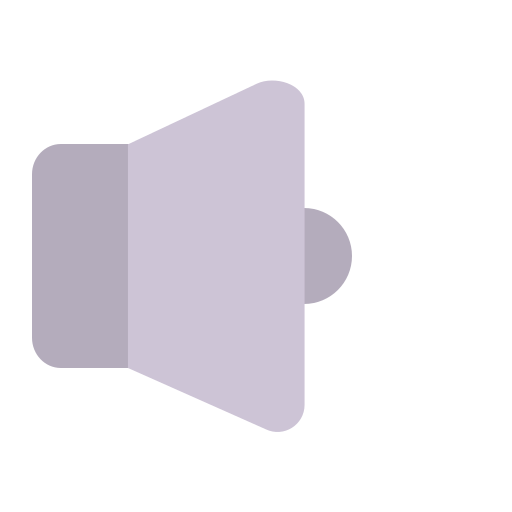
speaker low volume flat